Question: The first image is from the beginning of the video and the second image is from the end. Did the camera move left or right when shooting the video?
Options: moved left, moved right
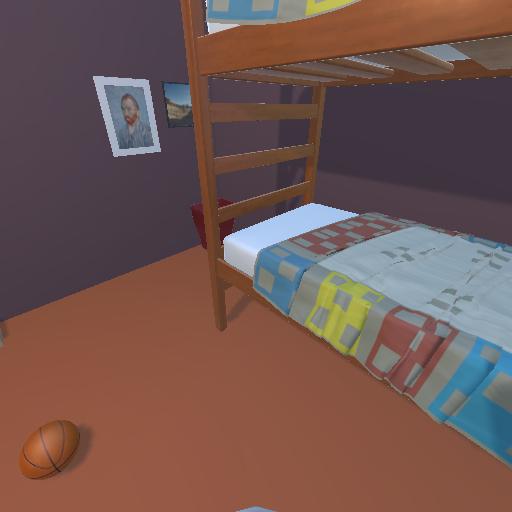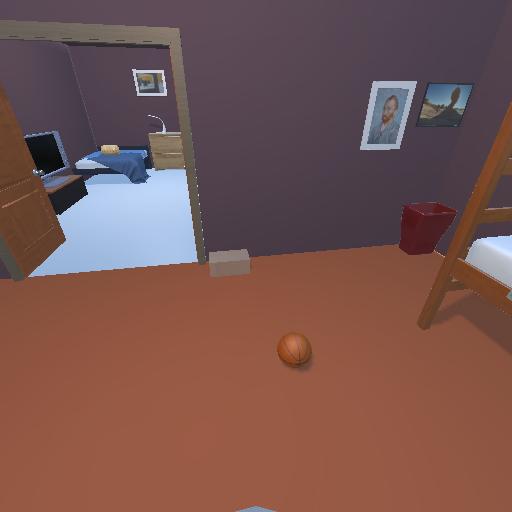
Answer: moved left